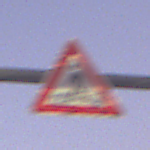
Verkehrszeichen: FussgaengerRechts
Umgebung: Outdoor, RoadRail
Tageszeit: Dawn
Wetter: Clear
Licht: Natural
Jahreszeit: NotSpecified
Kontrast: LowContrast